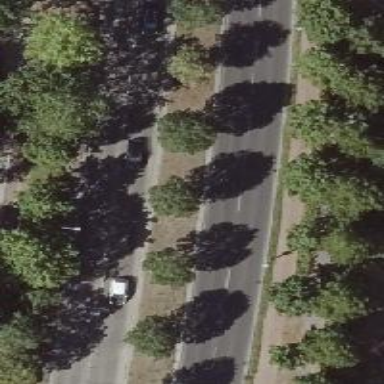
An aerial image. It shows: Avenue lined with deciduous broadleaved trees.